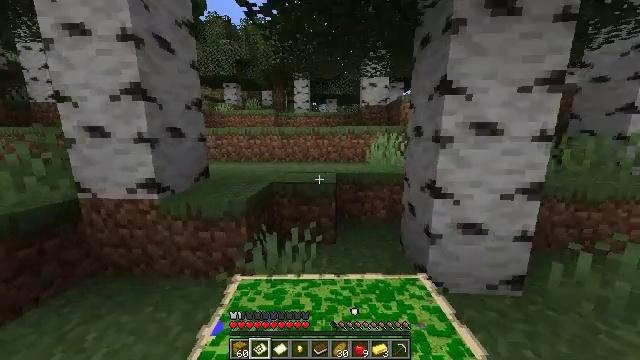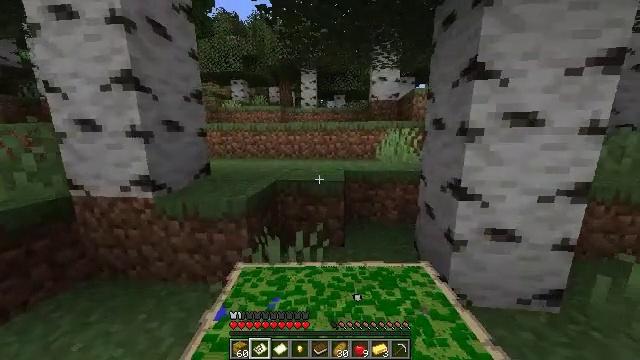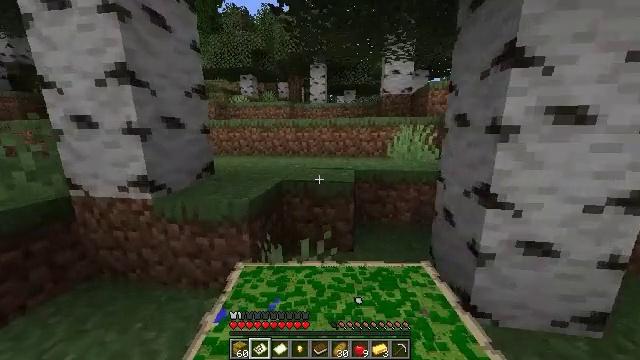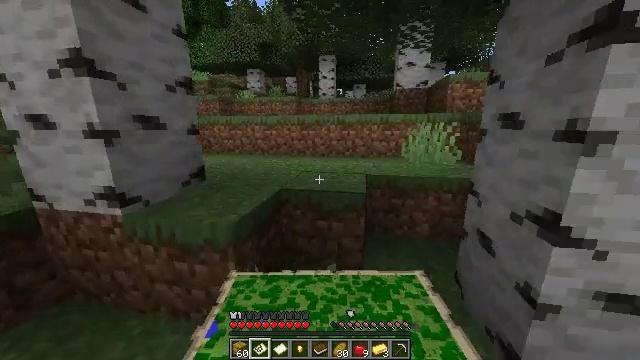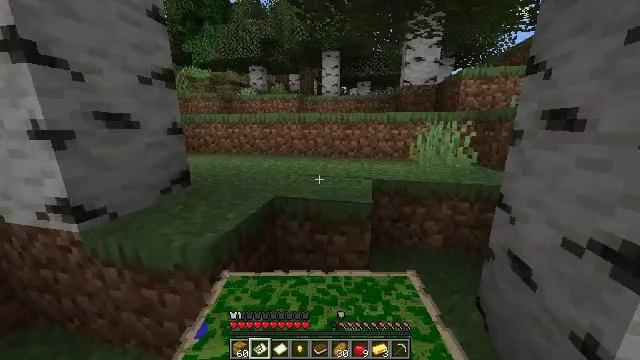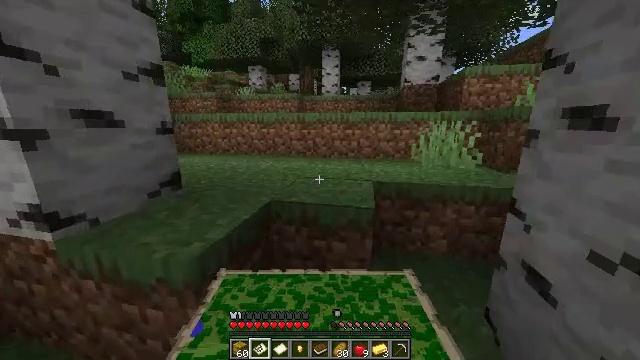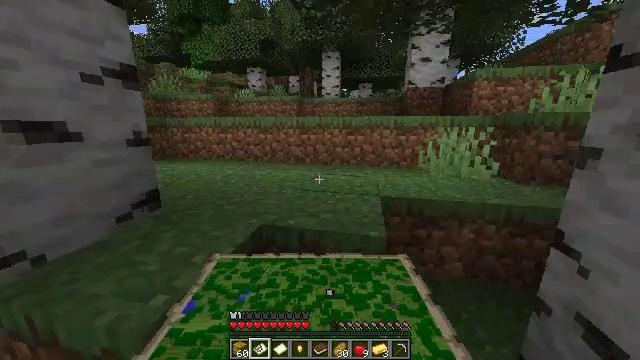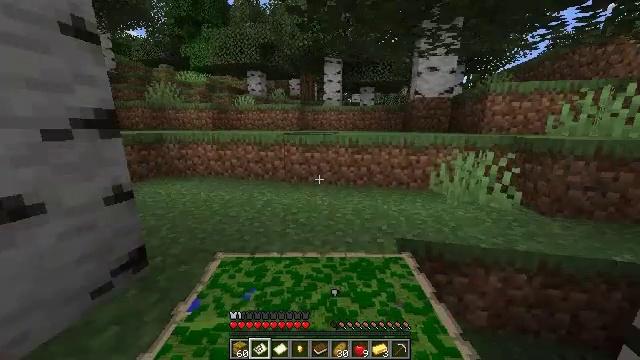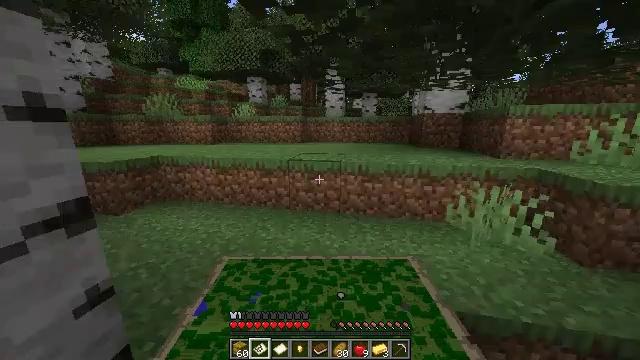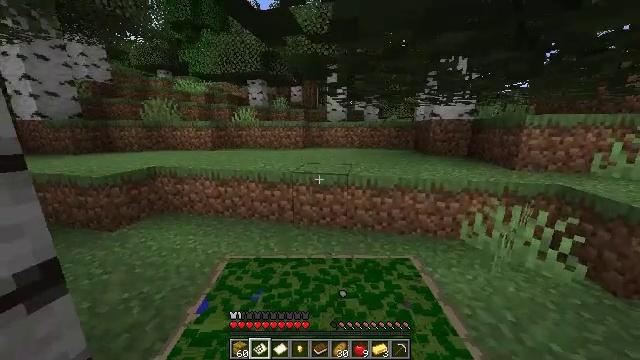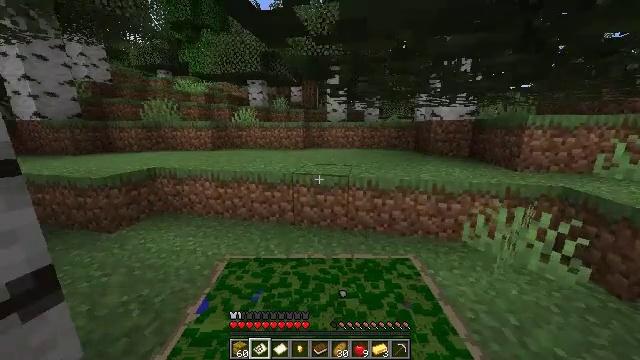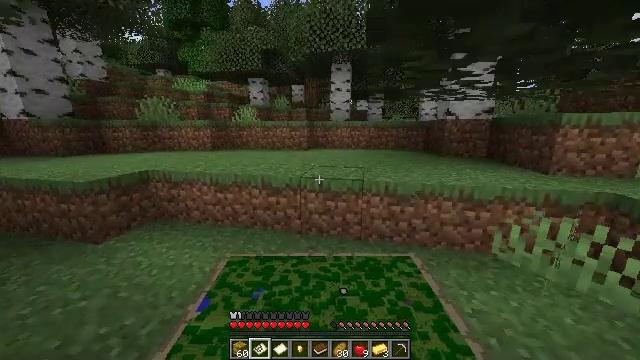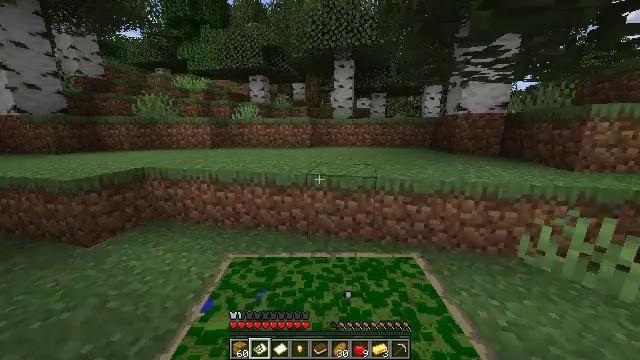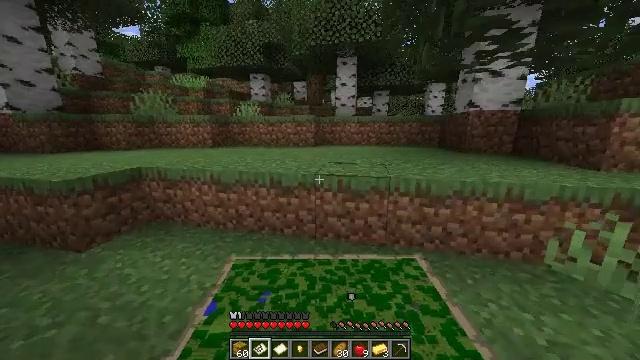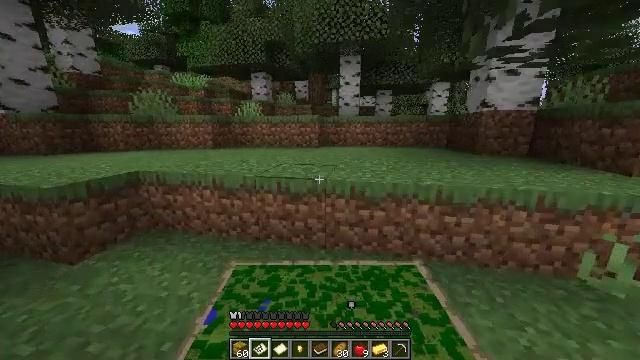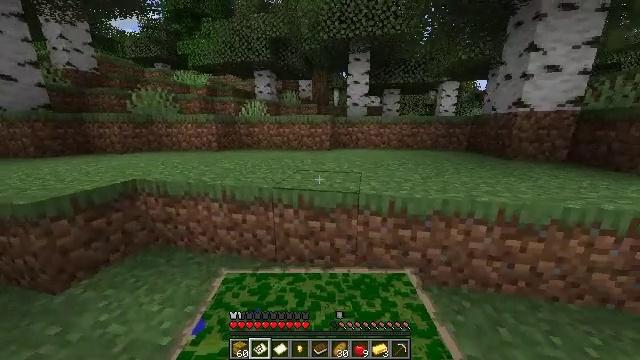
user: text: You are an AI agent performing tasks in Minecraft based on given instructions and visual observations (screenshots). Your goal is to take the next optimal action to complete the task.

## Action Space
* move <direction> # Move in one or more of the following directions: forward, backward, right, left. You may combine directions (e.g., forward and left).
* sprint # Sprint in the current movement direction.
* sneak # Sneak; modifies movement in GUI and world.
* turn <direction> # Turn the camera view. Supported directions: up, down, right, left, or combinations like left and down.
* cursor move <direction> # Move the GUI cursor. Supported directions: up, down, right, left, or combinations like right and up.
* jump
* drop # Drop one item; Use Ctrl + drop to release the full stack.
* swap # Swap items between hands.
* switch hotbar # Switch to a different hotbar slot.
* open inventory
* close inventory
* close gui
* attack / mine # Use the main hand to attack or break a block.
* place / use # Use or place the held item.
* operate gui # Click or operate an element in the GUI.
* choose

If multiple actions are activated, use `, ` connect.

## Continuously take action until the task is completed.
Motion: motion action
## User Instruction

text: Remove a filled map from the inventory.
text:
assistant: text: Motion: move forward, turn left
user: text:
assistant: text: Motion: move forward, turn left
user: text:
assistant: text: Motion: move forward, turn left
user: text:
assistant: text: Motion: move forward
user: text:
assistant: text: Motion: move forward
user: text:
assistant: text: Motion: move forward and move left, jump
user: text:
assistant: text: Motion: move forward and move left, jump
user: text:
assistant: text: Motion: move forward and move left, jump
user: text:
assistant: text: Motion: move forward and move left
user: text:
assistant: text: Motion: move forward and move left
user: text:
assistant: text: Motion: move forward and move left
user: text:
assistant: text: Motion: move forward and move left
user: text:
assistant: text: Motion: move forward and move left
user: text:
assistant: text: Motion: move forward and move left
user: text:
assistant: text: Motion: move forward and move left
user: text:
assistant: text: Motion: move forward
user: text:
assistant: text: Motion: move forward
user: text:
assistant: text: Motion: move forward, jump
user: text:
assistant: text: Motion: move forward, jump
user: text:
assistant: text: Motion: move forward, jump
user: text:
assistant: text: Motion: move forward
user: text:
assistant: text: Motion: move forward
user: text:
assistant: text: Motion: move forward
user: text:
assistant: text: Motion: move forward
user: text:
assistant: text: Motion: move forward
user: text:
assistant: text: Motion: move forward
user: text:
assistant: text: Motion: move forward
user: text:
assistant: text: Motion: move forward, turn right
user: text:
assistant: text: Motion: move forward
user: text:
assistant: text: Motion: move forward